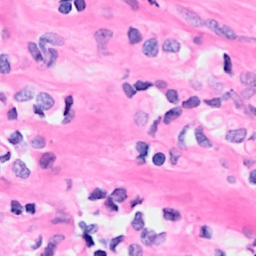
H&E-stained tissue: Breast